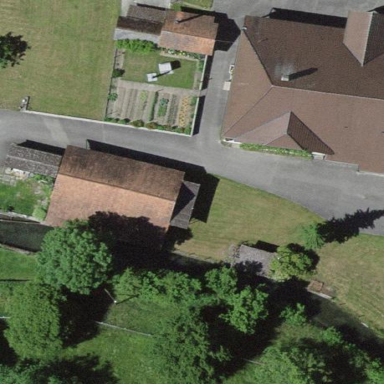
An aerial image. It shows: Rural barn.